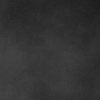
Atmospheric dust classification: dusty